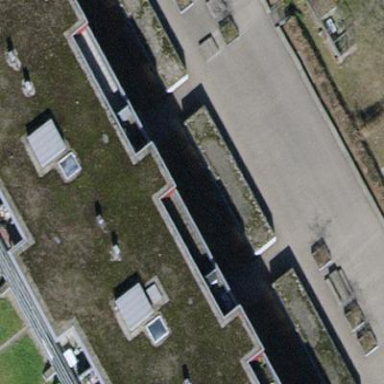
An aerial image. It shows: Apartment building with flat roof.